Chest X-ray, PA view. Patient: 43 years old, sex M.
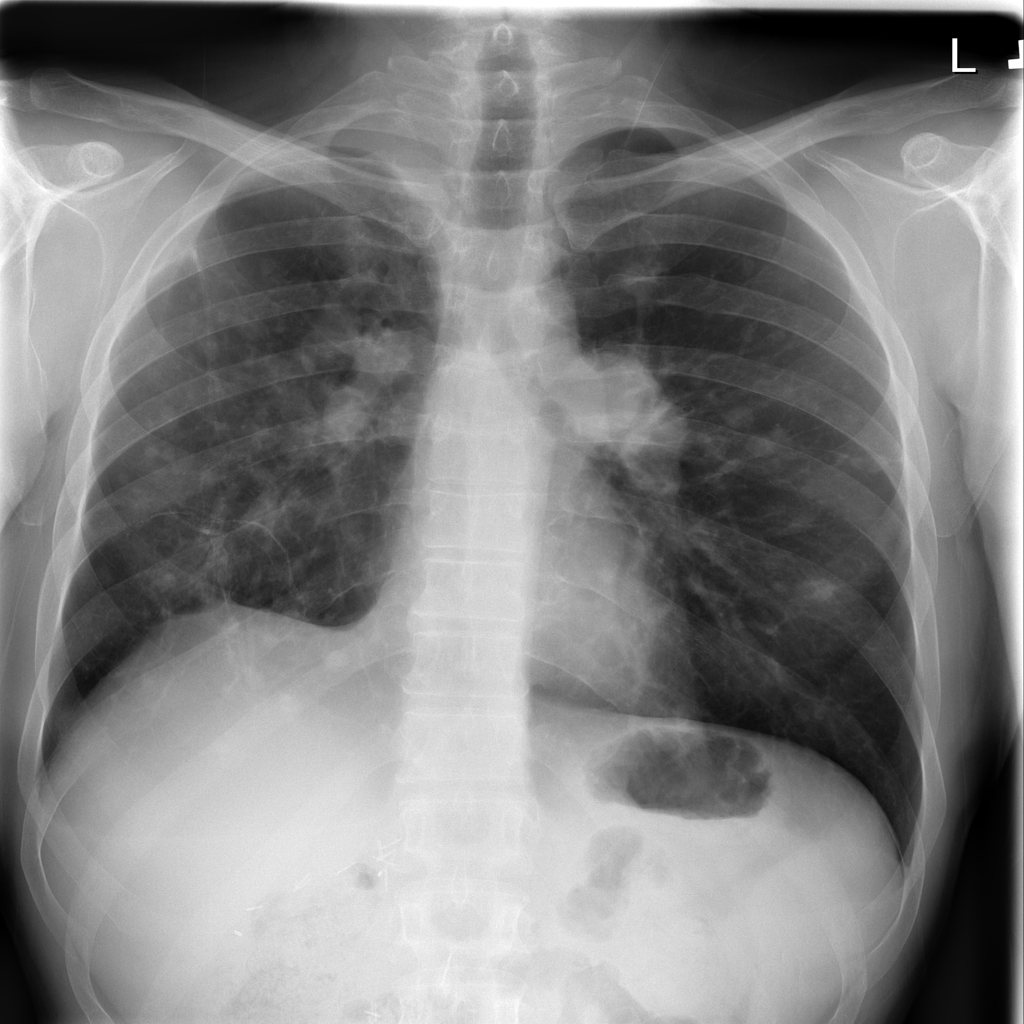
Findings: Nodule